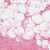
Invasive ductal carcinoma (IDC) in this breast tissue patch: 0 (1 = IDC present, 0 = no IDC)